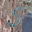
Label: 5